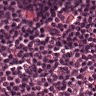
Metastatic tissue present: no